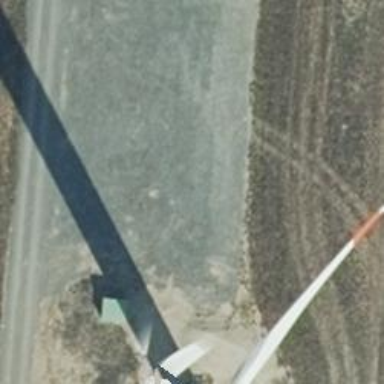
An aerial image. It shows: Wind generator powered by wind. The generator type is horizontal axis and it uses wind turbines.